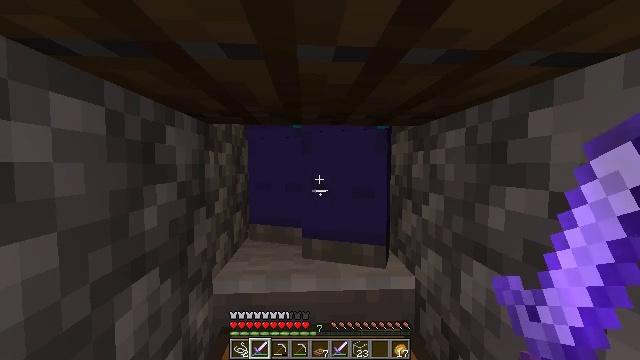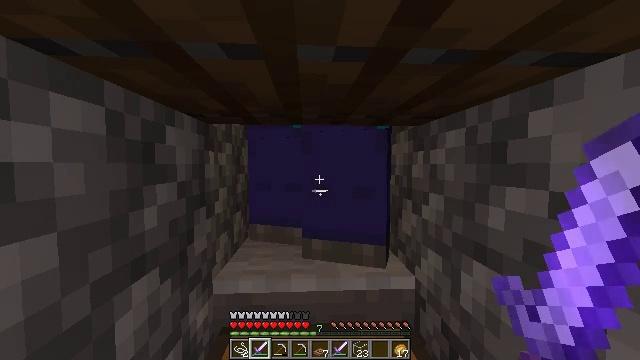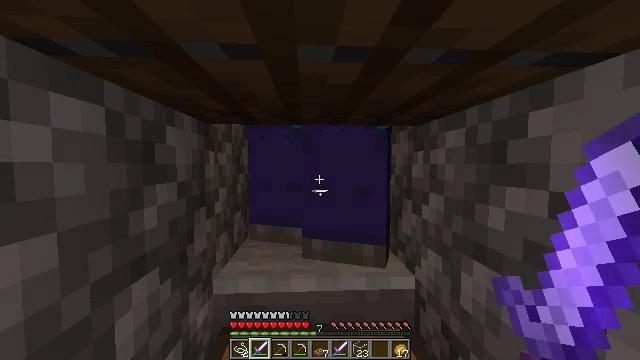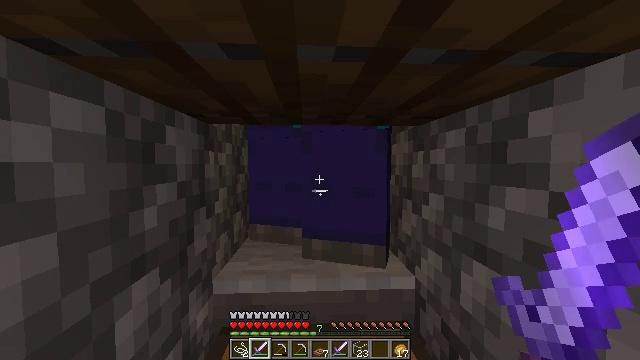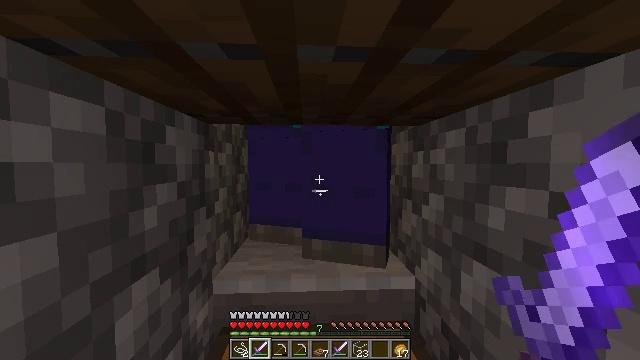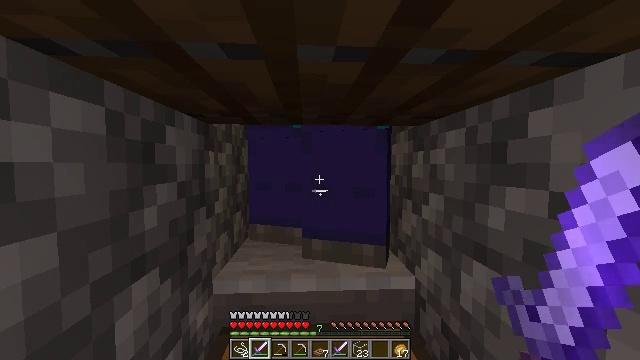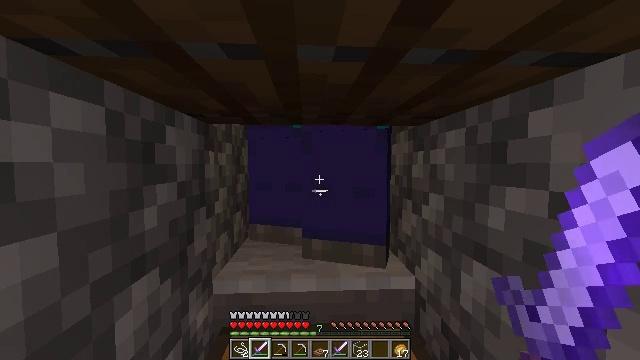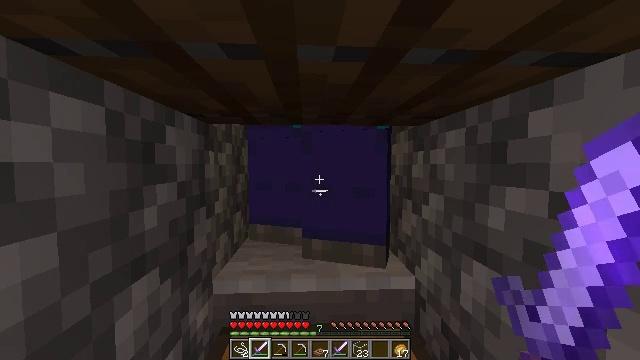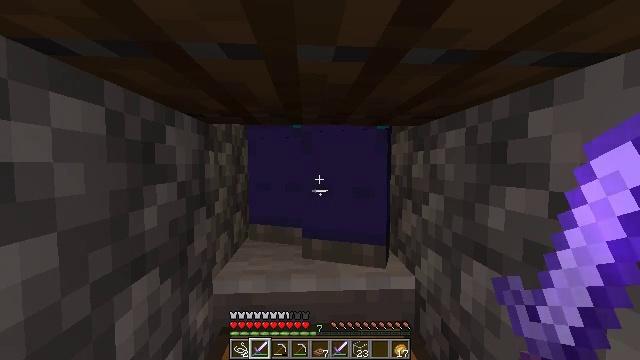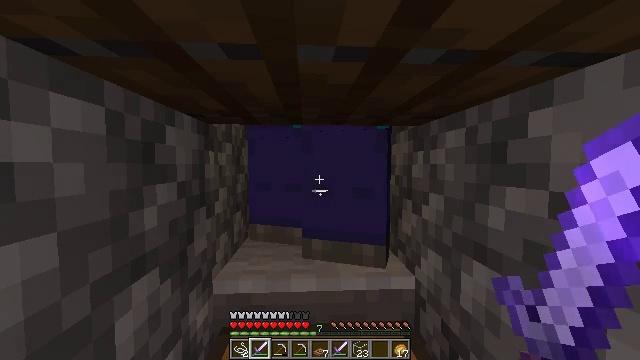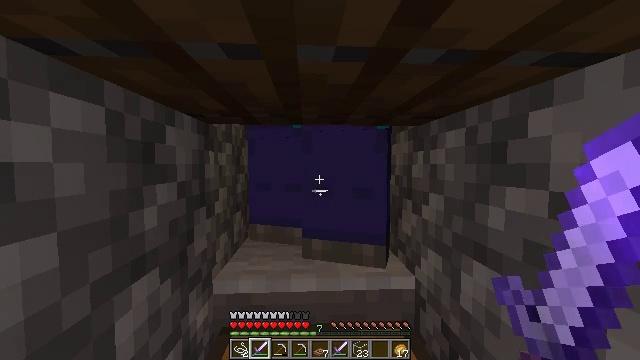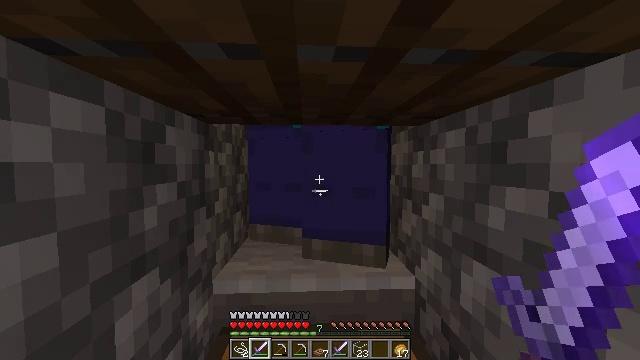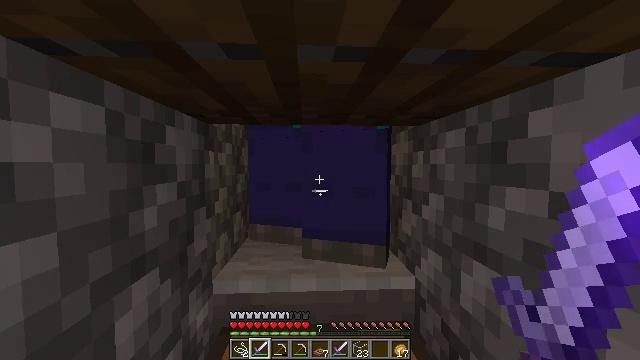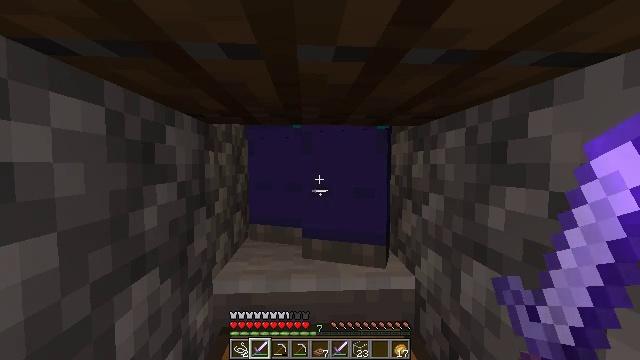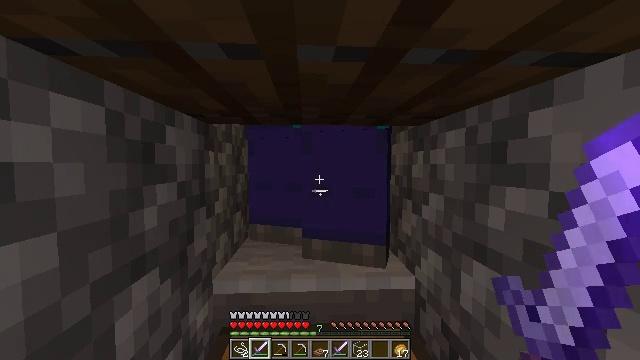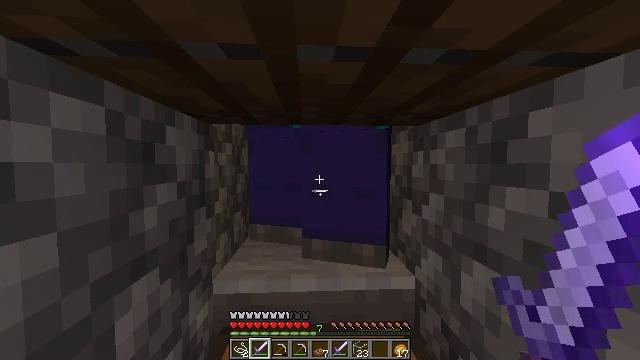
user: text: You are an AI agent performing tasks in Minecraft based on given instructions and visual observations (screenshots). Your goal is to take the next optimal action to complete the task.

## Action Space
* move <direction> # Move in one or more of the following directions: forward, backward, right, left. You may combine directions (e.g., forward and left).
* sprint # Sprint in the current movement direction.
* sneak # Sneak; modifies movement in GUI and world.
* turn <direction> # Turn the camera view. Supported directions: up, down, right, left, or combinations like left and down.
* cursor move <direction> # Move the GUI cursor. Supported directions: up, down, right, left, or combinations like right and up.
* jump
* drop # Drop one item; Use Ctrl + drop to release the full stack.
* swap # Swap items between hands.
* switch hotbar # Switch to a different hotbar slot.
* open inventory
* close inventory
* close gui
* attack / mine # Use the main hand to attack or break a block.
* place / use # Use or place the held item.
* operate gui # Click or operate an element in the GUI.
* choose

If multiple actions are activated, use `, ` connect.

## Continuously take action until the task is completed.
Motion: motion action
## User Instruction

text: Kill a zombie.
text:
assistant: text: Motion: no_op
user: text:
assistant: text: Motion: no_op
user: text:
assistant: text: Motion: no_op
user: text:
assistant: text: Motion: no_op
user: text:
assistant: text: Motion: no_op
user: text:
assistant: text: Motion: no_op
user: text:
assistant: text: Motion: no_op
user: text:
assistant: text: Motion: no_op
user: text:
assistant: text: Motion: no_op
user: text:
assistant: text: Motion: no_op
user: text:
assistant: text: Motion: no_op
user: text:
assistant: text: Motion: no_op
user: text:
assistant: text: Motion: no_op
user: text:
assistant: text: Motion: no_op
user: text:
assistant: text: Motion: no_op
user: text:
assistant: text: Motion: no_op
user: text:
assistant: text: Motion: no_op
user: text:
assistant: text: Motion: no_op
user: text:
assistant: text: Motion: no_op
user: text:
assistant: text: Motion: no_op
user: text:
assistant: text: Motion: no_op
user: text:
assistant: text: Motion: no_op
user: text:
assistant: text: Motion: no_op
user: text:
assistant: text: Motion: no_op
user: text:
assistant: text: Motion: no_op
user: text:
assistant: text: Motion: no_op
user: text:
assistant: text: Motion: no_op
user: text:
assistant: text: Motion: no_op
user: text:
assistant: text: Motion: no_op
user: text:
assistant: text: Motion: no_op